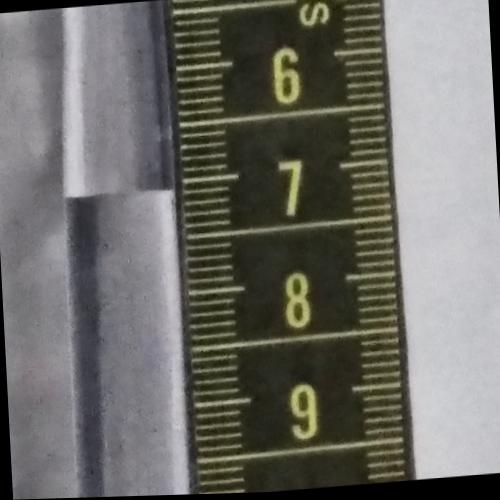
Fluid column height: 7.1 cm